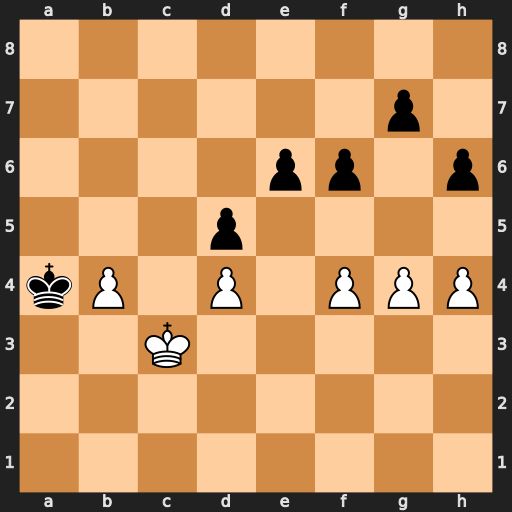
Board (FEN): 8/6p1/4pp1p/3p4/kP1P1PPP/2K5/8/8
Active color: w
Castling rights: -
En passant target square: -
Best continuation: h5 Kb5 Kb3